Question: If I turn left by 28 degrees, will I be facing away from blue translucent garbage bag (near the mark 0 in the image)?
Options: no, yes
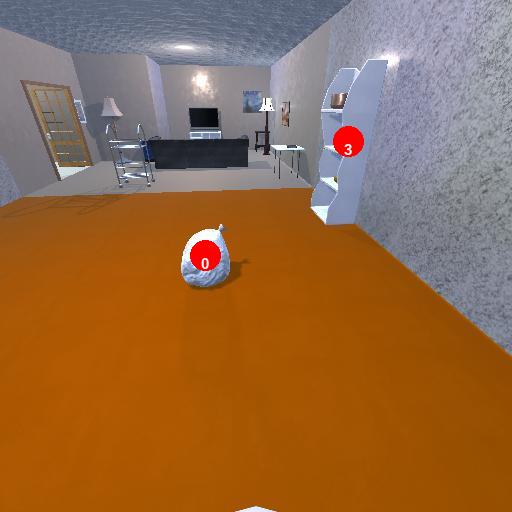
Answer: no